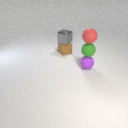
small gray metal cube above small brown rubber cube